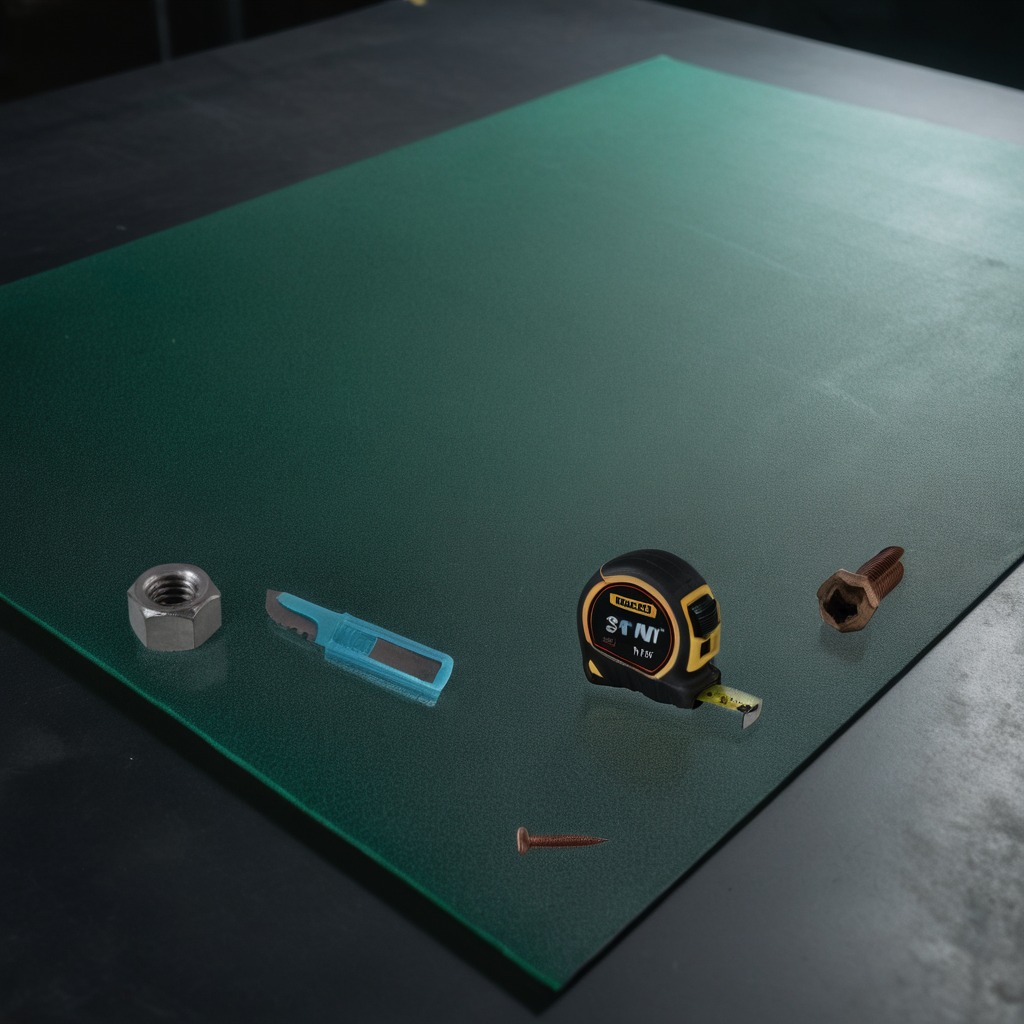
A utility knife, a measuring tape, a metal machine screw, an iron nail, and a metal nut are lying on the clean granite tabletop inside a workshop at night dim ambient light soft shadows worn but beneath the mat.